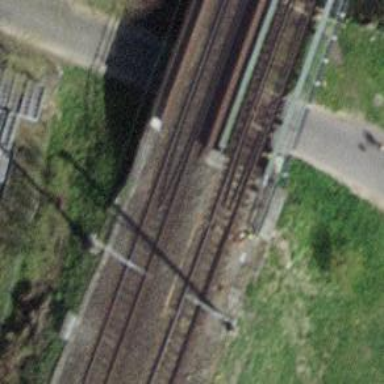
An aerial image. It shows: Bridge with single railway track electrified by contact line.